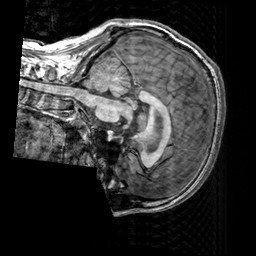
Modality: T1w
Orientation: sagittal
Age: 32
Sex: male
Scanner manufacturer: siemens
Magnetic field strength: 3 T
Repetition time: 2.3 s
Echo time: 0.00303 s